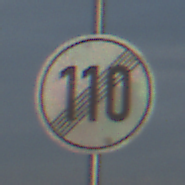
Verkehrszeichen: EndeGeschwindigkeit110
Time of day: SunriseSunset
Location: Outdoor (Nature)
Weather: PartlyCloudy
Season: NotSpecified
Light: Natural